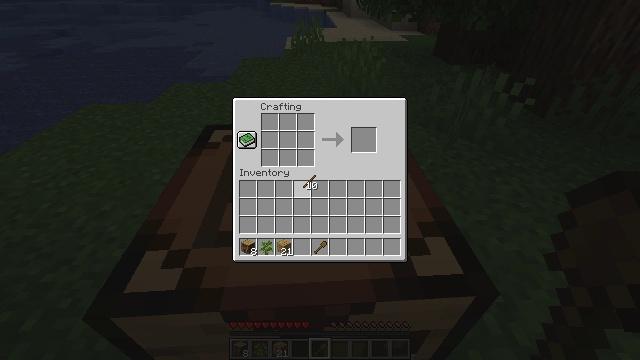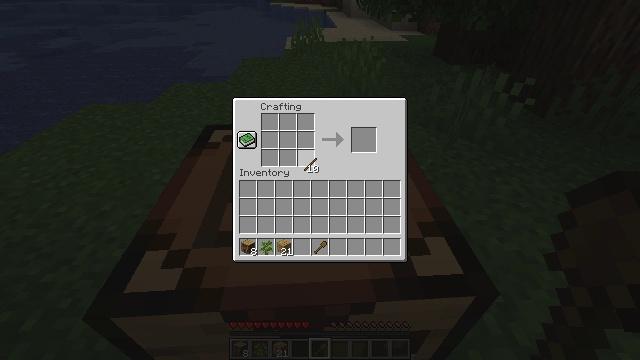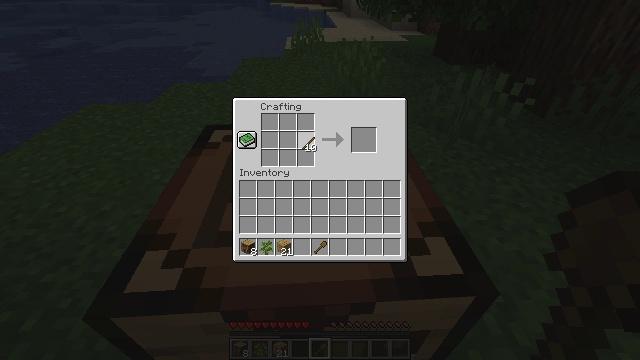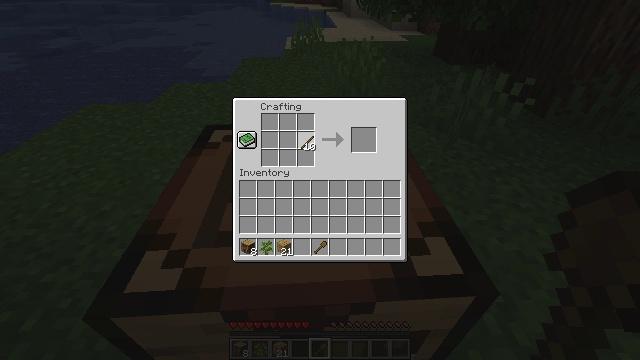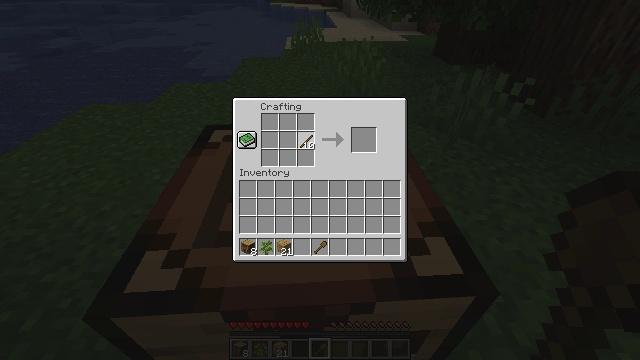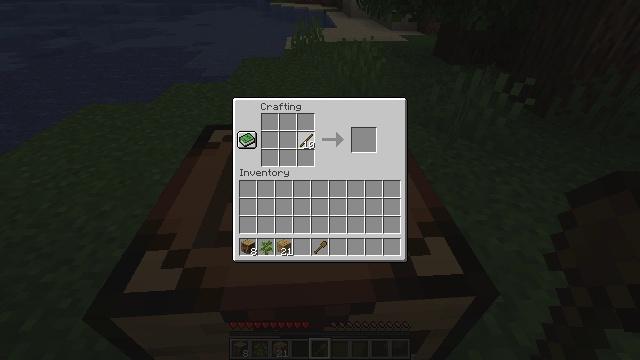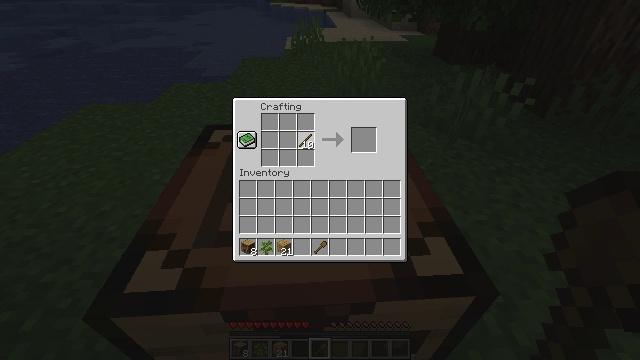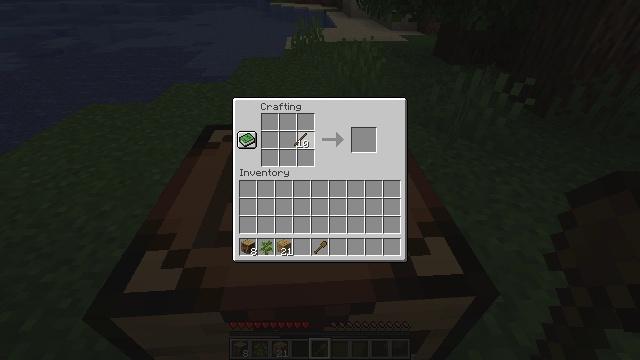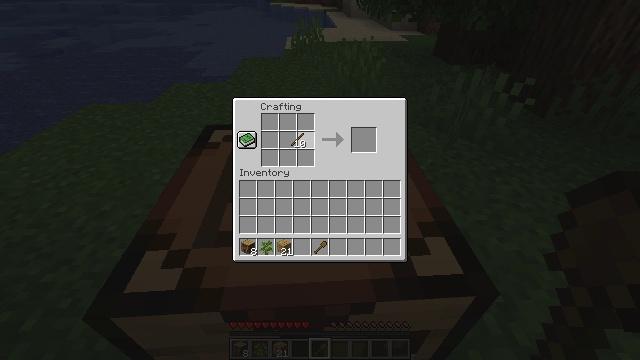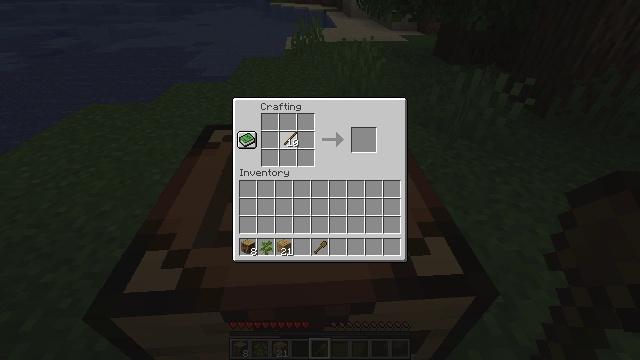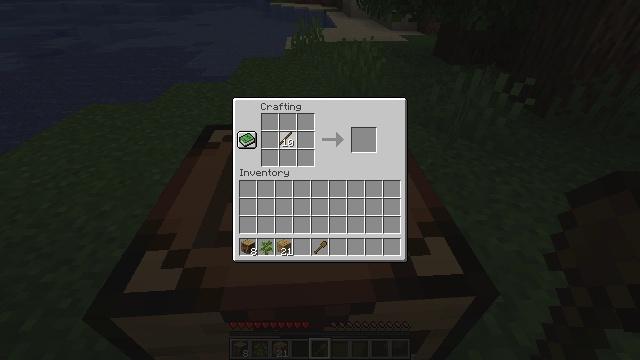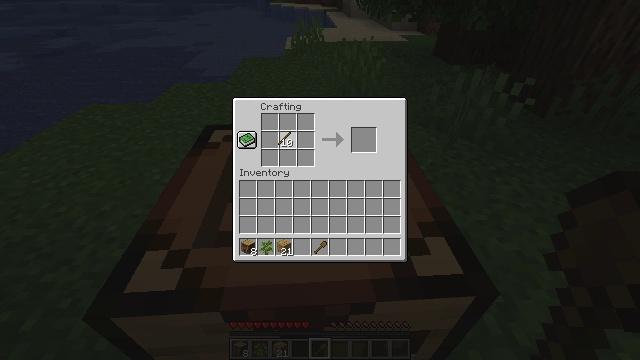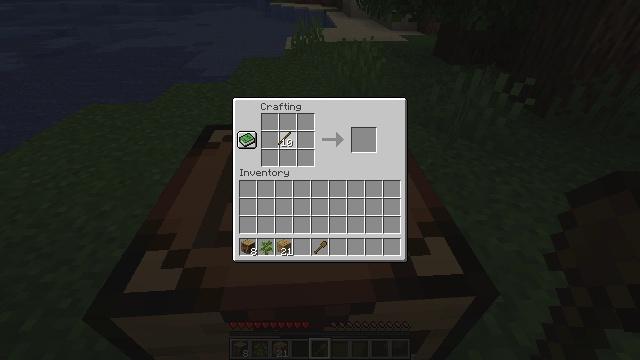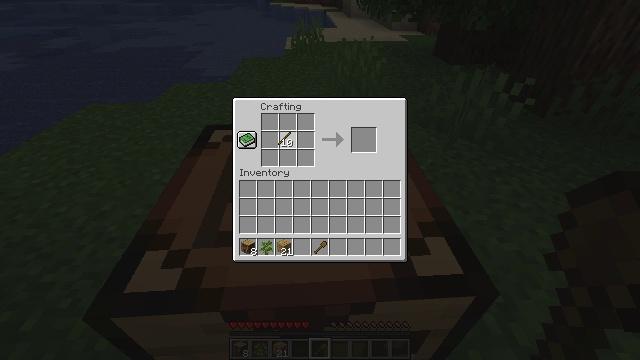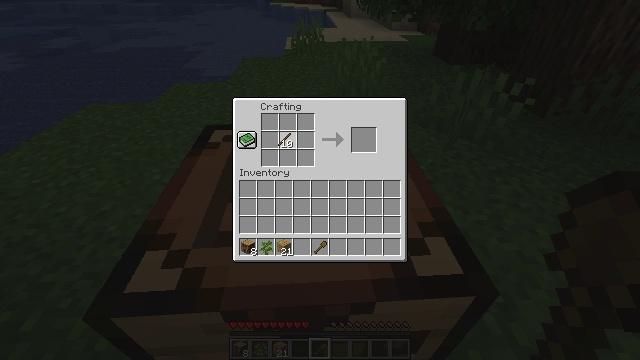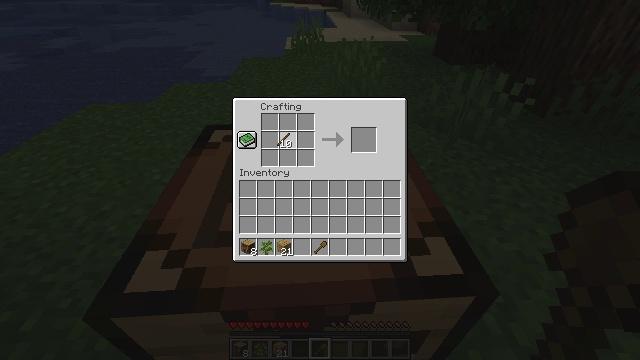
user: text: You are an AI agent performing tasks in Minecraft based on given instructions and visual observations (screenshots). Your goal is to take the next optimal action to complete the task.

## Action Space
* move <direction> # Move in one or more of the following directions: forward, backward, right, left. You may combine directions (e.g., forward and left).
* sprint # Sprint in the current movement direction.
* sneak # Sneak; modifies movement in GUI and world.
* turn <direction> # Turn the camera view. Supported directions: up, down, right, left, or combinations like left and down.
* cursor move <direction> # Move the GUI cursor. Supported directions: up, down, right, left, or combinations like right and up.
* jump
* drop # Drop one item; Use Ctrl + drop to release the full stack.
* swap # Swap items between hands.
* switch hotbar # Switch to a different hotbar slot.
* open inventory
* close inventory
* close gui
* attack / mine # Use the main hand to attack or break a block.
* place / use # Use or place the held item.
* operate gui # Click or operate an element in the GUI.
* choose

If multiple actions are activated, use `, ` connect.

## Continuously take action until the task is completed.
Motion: motion action
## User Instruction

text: Make a wooden hoe with sticks and wooden planks.
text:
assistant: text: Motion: cursor move up
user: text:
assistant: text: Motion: cursor move up
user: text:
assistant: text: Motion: no_op
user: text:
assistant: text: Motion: no_op
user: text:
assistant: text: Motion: no_op
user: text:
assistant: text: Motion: no_op
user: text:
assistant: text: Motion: no_op
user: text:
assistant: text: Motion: no_op
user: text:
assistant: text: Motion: no_op
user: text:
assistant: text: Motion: no_op
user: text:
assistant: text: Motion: no_op
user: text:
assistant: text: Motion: no_op
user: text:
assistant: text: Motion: no_op
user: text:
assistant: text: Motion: no_op
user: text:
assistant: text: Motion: no_op
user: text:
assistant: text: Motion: no_op
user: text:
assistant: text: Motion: no_op
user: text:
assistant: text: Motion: choose
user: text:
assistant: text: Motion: choose
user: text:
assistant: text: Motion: choose
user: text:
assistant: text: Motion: no_op
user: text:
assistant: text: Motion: no_op
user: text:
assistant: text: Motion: no_op
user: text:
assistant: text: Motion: no_op
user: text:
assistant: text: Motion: no_op
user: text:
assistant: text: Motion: no_op
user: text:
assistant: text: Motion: no_op
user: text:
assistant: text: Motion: no_op
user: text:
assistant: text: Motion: no_op
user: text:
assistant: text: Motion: no_op